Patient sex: F
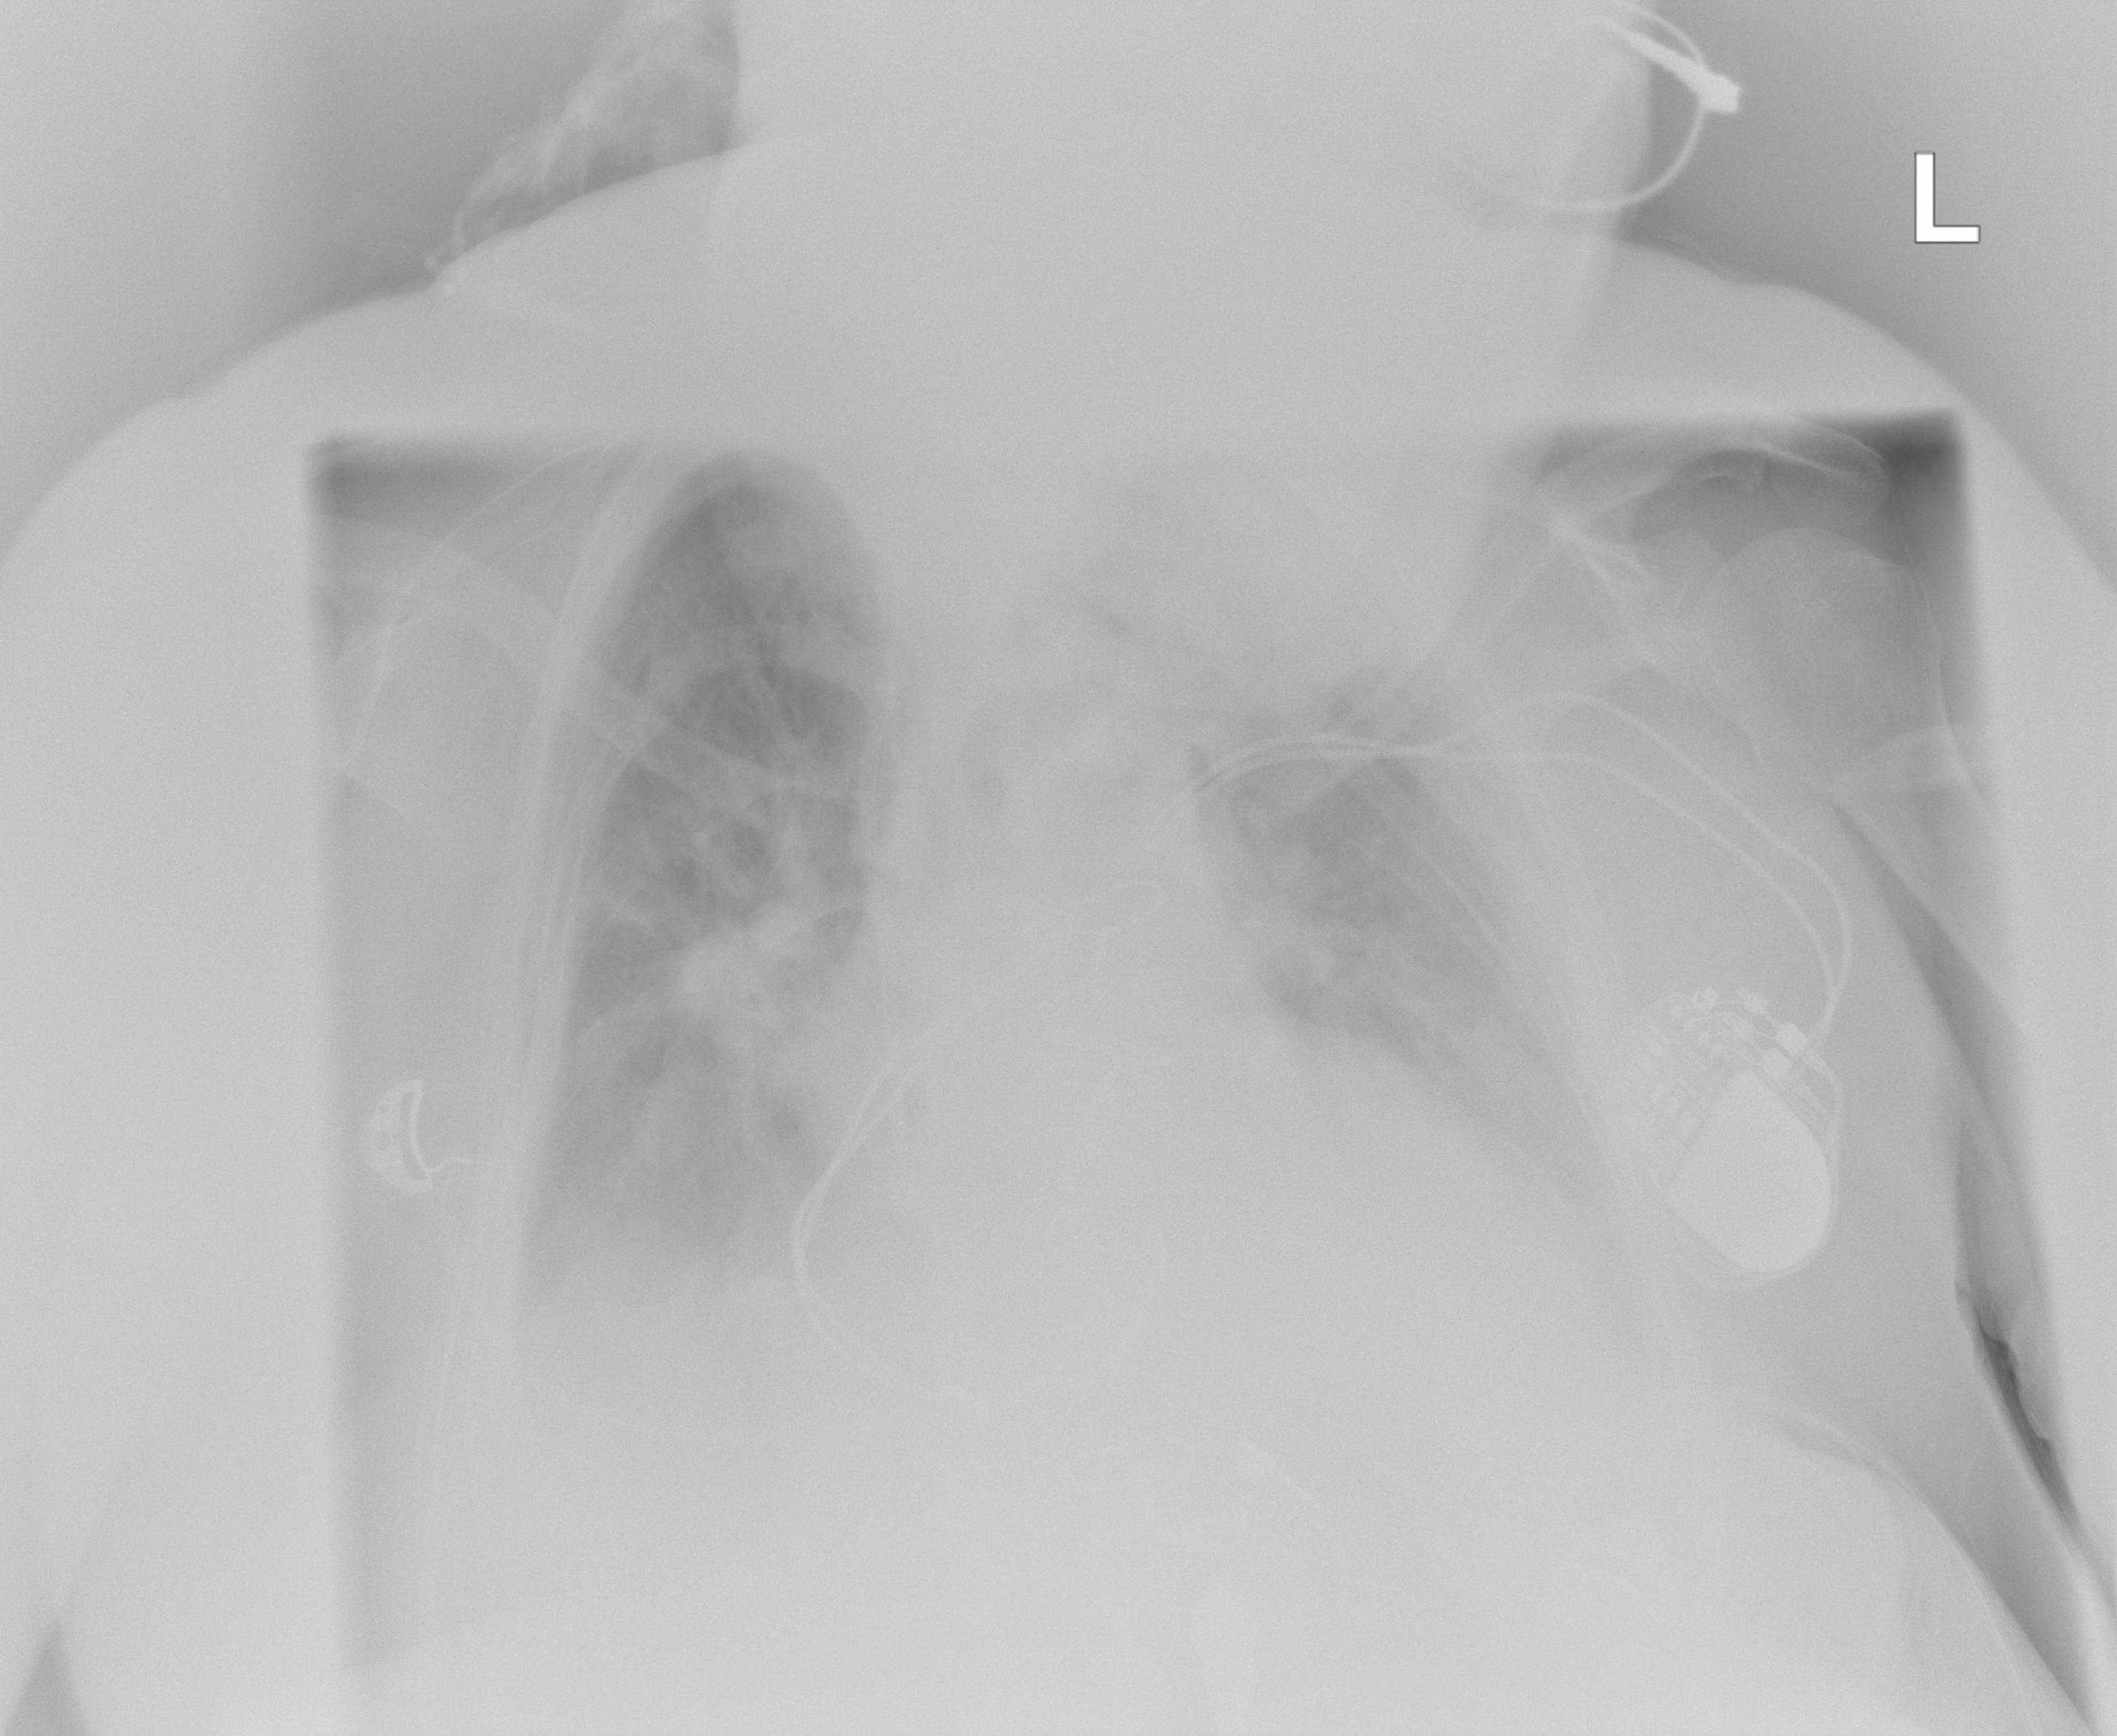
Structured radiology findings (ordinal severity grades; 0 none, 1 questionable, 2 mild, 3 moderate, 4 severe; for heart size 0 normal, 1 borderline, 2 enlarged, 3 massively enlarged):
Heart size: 2
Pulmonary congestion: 2
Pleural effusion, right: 2
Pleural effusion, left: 2
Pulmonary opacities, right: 2
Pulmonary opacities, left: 2
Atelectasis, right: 2
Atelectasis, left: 2